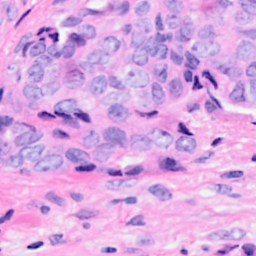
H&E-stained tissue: Breast